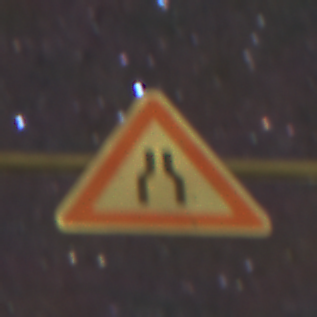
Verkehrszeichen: VerengteFahrbahn
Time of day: Night
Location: Outdoor (Suburban)
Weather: Clear
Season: NotSpecified
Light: Artificial